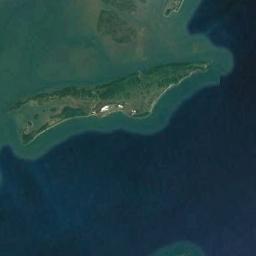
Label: island